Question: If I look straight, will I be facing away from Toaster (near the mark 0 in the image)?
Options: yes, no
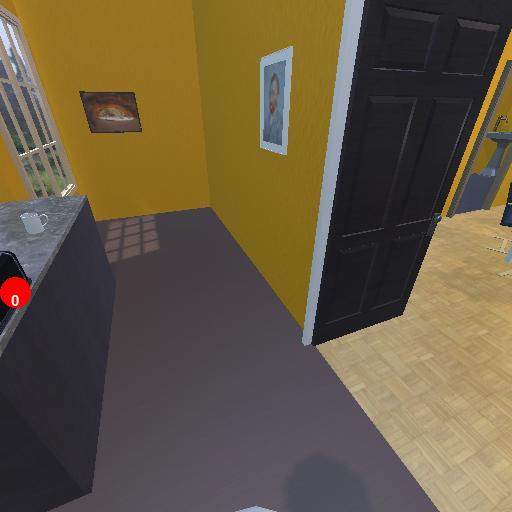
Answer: yes